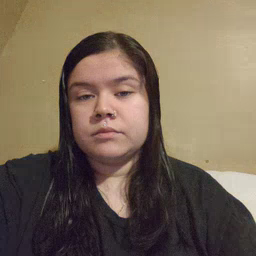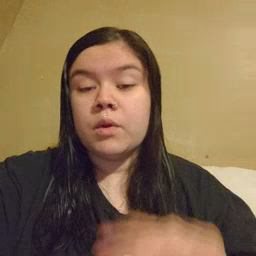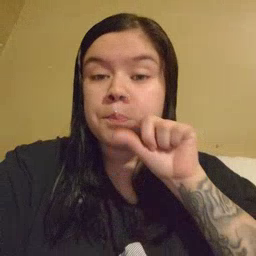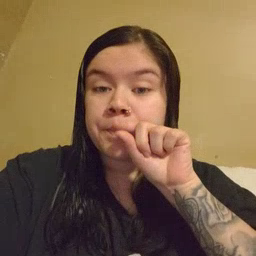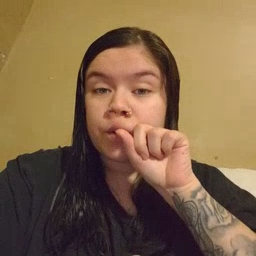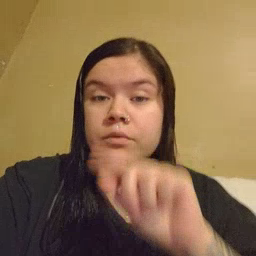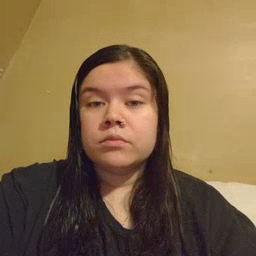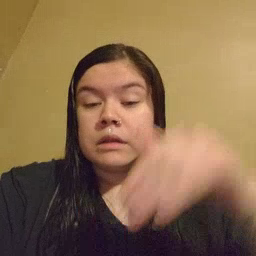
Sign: bird